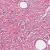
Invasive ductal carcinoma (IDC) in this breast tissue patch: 0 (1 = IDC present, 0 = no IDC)